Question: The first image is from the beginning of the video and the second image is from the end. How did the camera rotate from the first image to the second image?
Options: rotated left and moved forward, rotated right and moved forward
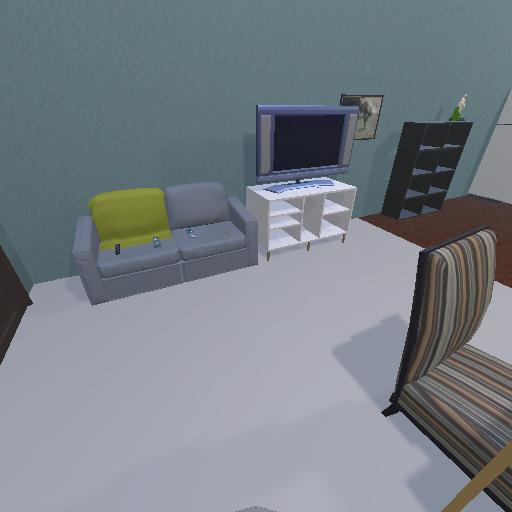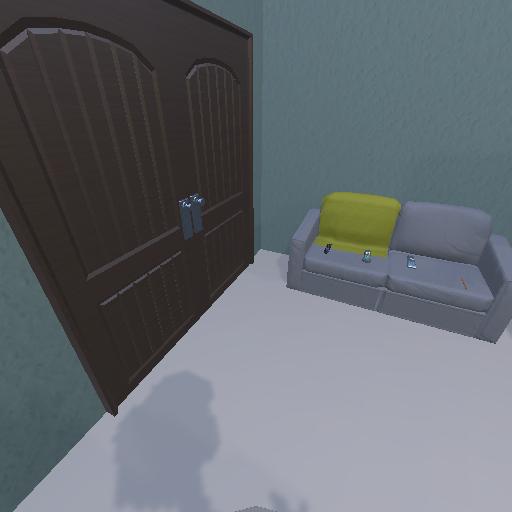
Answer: rotated left and moved forward